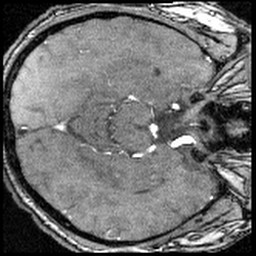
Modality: angio
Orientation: axial
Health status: ill
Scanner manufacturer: siemens
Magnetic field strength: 3 T
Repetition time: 0.022 s
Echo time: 0.00368 s